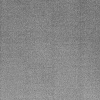
Atmospheric dust classification: dusty